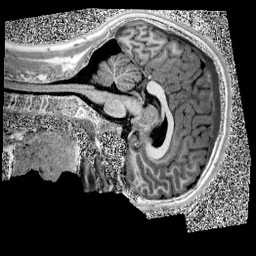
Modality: UNIT1
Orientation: sagittal
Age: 12
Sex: male
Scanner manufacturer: siemens
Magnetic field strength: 3 T
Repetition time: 4 s
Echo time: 0.00299 s